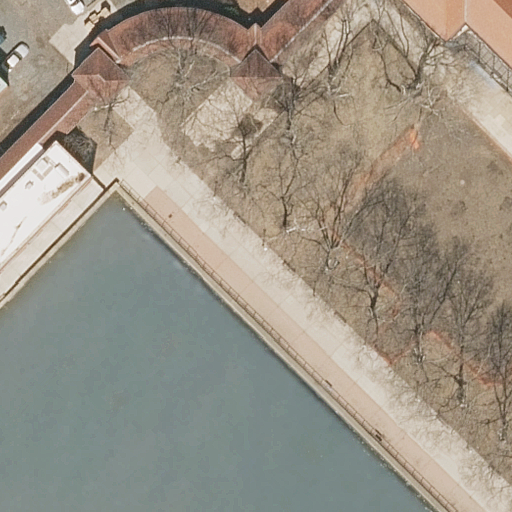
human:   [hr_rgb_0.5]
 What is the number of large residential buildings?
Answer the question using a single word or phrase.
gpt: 2

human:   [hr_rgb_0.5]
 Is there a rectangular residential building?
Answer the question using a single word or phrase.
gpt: yes

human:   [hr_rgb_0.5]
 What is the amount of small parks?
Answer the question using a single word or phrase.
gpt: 0

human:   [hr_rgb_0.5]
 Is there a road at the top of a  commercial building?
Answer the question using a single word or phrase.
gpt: no

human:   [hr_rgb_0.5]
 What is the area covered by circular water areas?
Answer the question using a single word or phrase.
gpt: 0m2

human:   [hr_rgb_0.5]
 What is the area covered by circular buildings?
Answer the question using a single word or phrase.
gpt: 0m2

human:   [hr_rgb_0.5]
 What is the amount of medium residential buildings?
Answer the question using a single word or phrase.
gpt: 1

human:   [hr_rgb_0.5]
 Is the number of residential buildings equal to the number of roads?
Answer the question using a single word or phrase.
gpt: yes

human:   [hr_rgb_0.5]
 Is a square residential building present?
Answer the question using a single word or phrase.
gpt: no

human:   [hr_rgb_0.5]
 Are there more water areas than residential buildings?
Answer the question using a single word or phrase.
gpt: no

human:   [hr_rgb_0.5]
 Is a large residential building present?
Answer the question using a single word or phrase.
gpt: yes

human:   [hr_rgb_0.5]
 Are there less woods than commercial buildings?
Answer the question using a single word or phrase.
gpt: no

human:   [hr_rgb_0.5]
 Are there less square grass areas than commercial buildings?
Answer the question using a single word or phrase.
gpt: no

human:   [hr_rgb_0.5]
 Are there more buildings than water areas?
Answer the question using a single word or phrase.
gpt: yes

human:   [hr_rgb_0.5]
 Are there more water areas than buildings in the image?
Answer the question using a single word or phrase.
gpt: no

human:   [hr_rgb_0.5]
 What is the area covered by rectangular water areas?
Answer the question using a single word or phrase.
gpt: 3405m2

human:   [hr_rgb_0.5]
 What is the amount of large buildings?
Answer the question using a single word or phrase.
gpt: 2

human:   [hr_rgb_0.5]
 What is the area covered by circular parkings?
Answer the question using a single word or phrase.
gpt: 0m2

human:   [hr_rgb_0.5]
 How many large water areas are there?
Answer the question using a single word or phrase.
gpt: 1

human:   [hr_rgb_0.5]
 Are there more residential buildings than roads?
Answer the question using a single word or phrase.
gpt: no

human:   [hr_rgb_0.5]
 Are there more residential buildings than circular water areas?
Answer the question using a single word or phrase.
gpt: yes

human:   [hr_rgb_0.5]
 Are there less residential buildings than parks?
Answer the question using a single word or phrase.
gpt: no

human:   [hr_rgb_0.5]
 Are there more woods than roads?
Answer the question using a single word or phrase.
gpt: no

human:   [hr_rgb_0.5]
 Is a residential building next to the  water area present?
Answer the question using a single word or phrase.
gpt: yes

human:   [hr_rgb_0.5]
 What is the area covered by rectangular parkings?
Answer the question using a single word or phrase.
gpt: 88m2

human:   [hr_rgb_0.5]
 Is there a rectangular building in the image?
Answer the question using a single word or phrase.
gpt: yes

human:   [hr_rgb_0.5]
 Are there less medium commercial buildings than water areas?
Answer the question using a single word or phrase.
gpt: yes

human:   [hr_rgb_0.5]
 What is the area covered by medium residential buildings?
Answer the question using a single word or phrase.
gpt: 170m2

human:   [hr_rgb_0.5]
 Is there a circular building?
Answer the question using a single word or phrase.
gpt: no

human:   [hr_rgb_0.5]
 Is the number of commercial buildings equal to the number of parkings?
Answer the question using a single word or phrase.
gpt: no

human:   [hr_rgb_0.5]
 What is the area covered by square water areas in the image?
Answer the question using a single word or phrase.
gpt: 0m2

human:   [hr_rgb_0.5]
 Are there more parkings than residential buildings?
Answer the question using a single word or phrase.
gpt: no

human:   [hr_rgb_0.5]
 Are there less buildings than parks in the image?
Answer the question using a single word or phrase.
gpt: no

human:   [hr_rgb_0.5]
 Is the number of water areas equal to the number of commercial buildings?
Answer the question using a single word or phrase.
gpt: no

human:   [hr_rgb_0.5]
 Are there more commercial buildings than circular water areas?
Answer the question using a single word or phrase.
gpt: no

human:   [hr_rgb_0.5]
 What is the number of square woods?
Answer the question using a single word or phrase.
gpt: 0